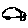
Label: car